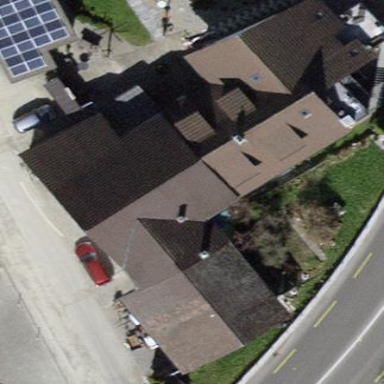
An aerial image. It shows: Gabled roofed house.